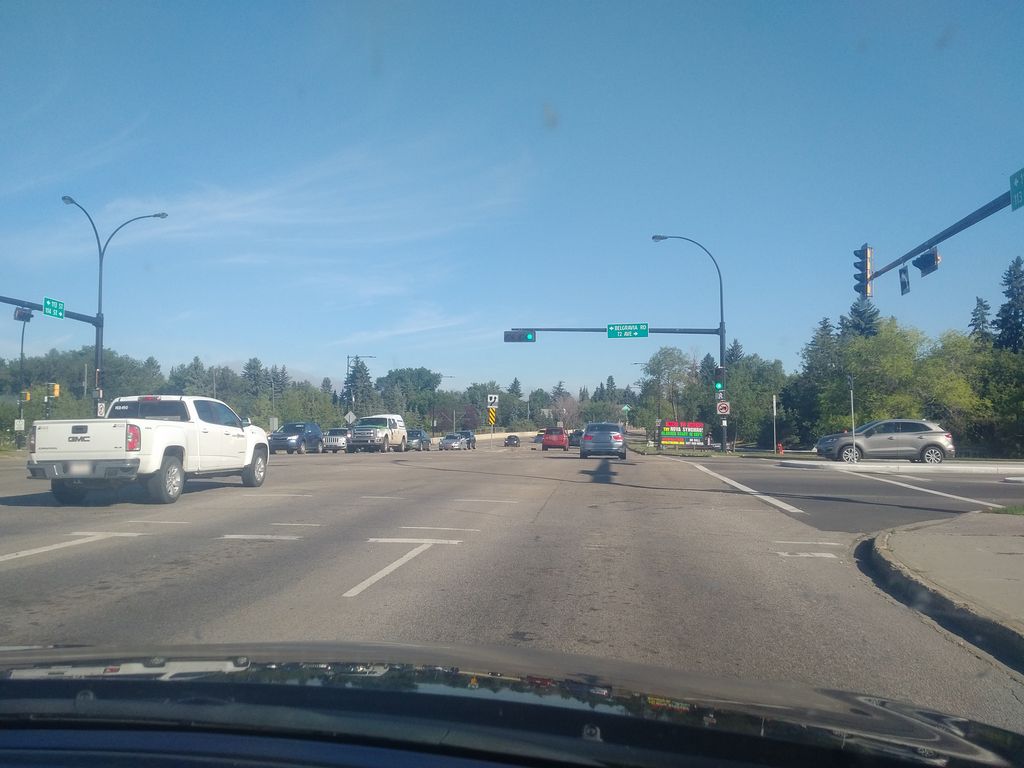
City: edmonton